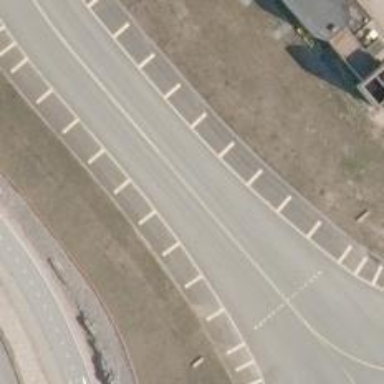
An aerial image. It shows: Image of taxiway at airport.